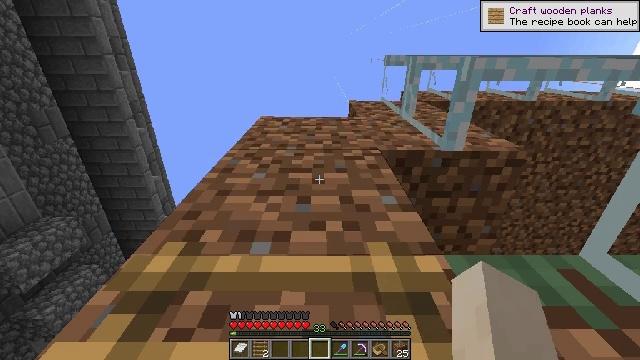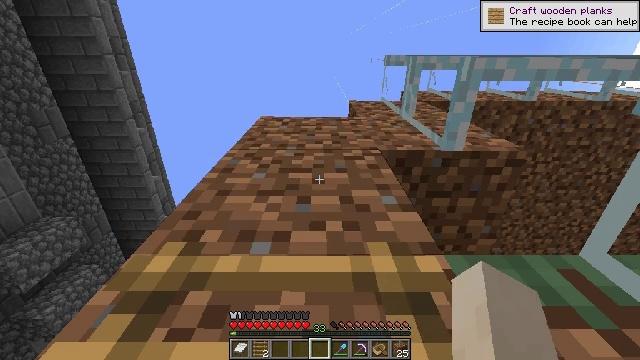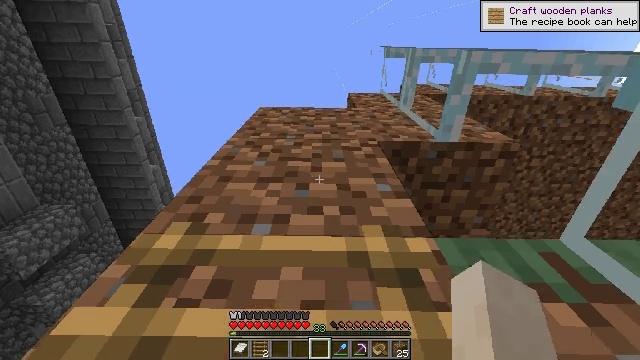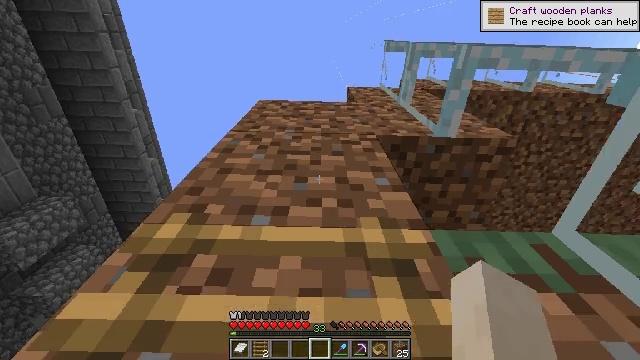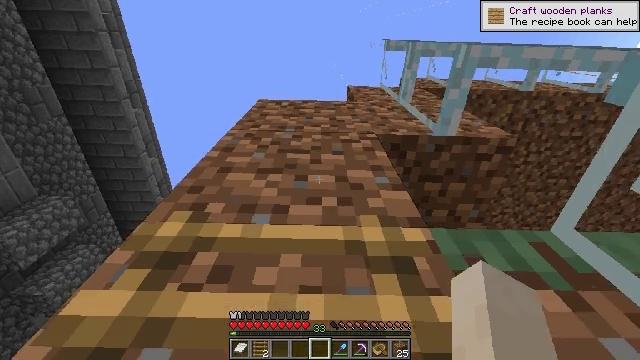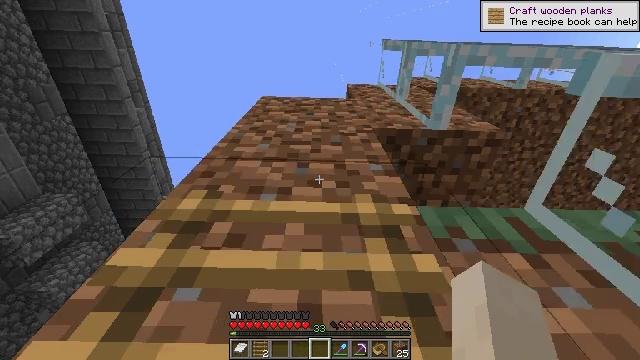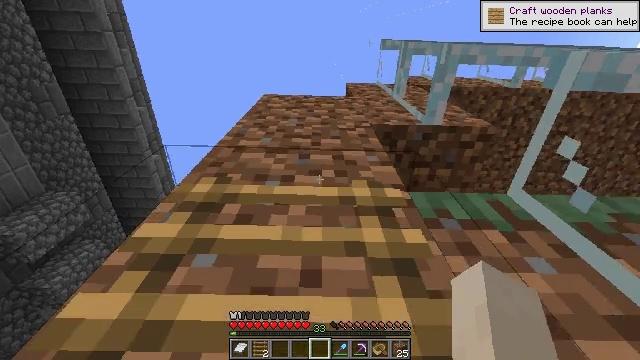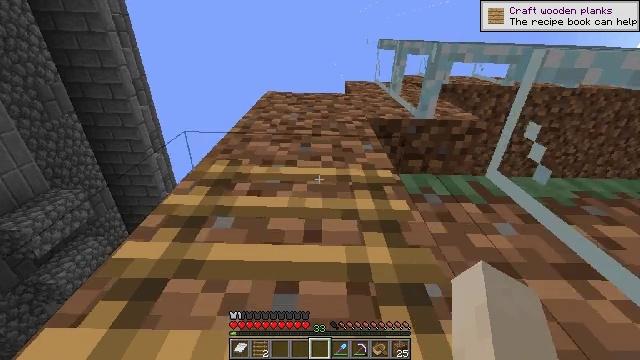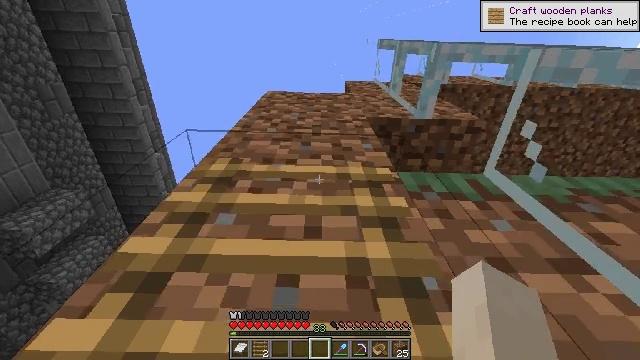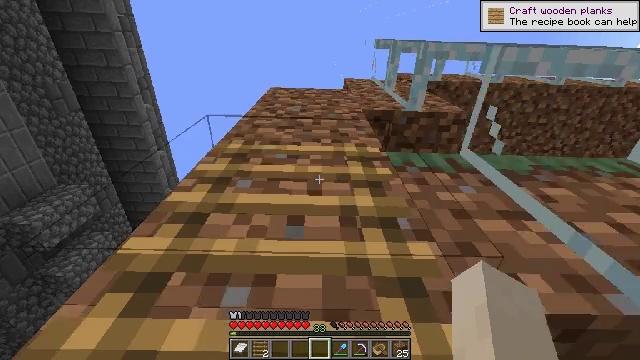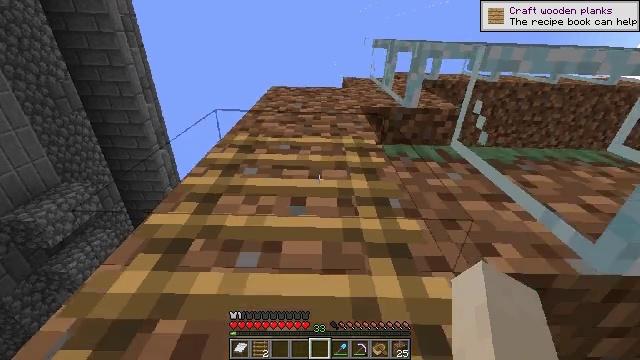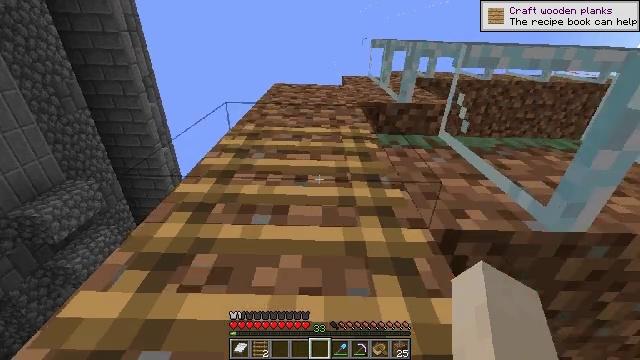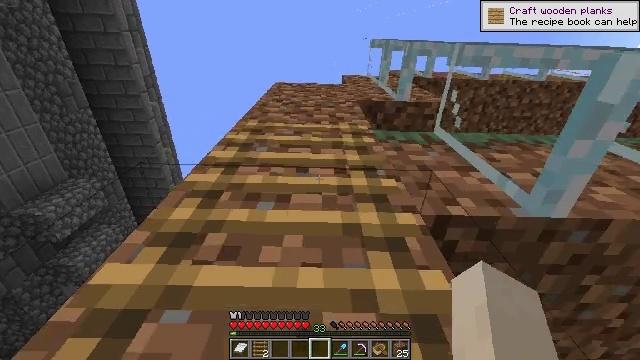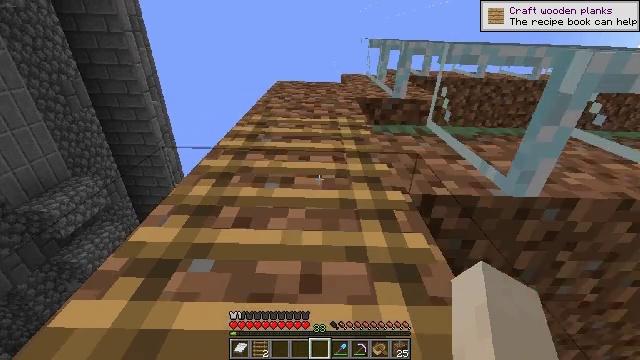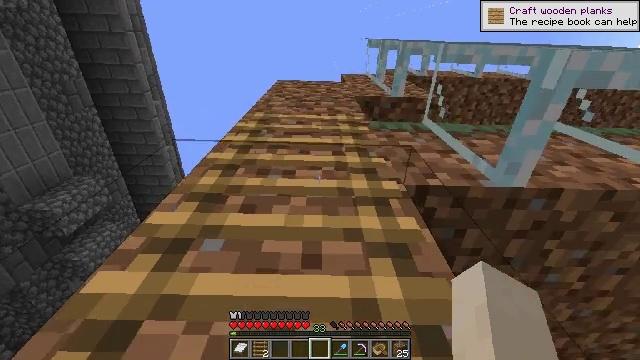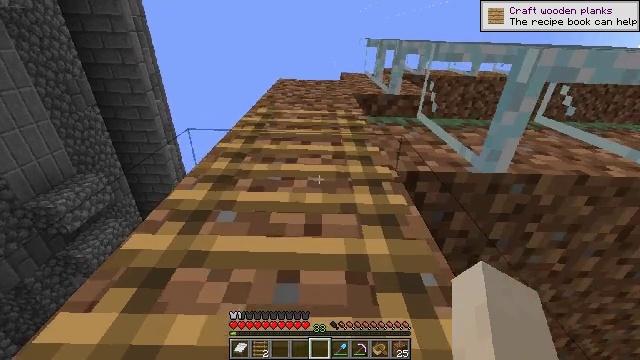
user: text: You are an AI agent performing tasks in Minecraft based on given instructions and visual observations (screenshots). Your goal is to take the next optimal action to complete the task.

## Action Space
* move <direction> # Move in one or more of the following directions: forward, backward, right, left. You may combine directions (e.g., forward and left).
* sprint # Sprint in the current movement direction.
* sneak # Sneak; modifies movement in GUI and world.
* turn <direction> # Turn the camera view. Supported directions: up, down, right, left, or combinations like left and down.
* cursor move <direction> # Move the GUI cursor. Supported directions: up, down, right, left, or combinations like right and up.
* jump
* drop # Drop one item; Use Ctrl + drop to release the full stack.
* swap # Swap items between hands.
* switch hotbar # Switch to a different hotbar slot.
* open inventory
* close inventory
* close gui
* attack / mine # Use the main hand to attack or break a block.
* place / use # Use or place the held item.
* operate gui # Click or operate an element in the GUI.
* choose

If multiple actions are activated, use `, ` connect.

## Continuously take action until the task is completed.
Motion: motion action
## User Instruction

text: Gather the ladder by attacking it.
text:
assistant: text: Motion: sneak
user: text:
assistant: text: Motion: turn down
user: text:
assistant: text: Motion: turn down
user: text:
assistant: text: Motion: no_op
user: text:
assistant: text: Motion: no_op
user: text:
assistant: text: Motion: no_op
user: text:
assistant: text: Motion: no_op
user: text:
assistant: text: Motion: no_op
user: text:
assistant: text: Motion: no_op
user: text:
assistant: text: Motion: no_op
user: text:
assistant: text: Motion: no_op
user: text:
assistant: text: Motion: no_op
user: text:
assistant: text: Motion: no_op
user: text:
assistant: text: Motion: sneak
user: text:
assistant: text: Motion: sneak
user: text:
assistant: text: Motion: sneak
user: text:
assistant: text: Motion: sneak
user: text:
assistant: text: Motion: sneak
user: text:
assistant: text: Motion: sneak, turn up
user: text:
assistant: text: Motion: sneak, turn up
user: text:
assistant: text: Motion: sneak, turn up
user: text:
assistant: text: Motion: sneak, turn up
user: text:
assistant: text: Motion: sneak
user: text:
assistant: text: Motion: sneak, attack / mine
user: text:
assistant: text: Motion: sneak, attack / mine
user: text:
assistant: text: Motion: sneak, attack / mine
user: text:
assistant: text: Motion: sneak, attack / mine
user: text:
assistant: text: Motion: sneak, attack / mine
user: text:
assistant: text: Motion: sneak, attack / mine
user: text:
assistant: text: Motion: sneak, attack / mine